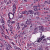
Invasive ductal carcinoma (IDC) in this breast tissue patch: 1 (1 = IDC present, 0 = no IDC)